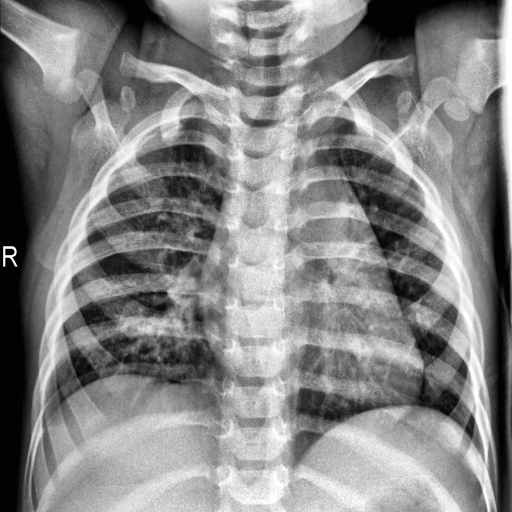
Finding: NORMAL